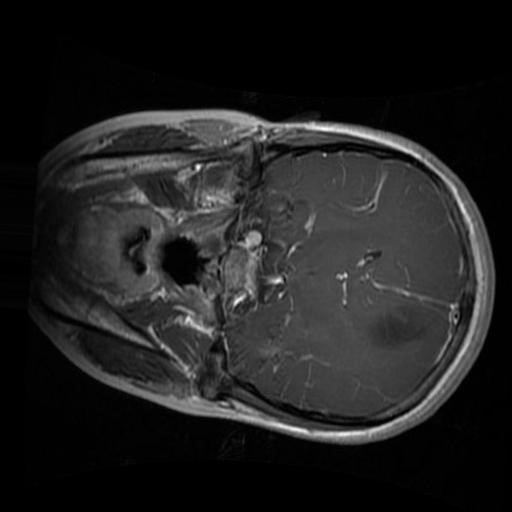
Label: brain_glioma